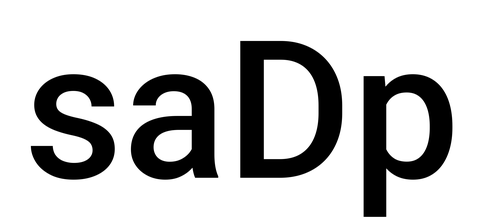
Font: Roboto_Medium